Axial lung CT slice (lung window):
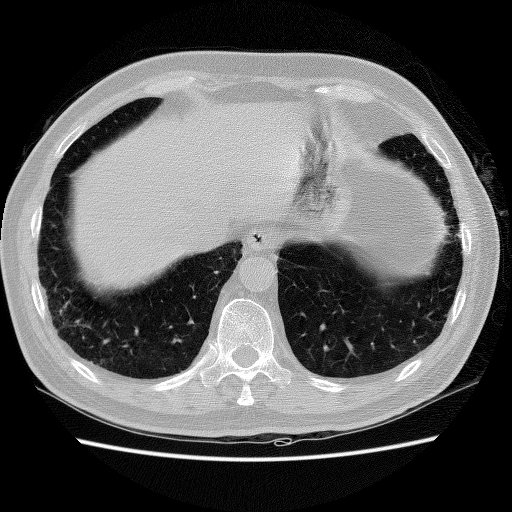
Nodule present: no